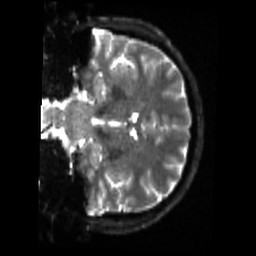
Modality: sbref
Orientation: coronal
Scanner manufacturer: siemens
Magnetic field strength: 3 T
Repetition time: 4 s
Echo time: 0.0594 s